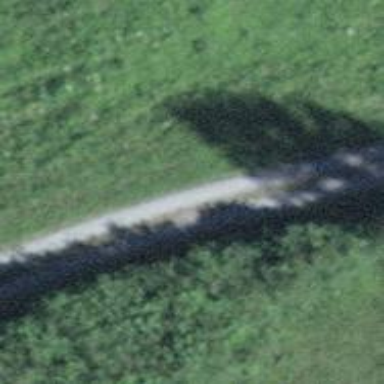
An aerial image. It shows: Unpaved service road.